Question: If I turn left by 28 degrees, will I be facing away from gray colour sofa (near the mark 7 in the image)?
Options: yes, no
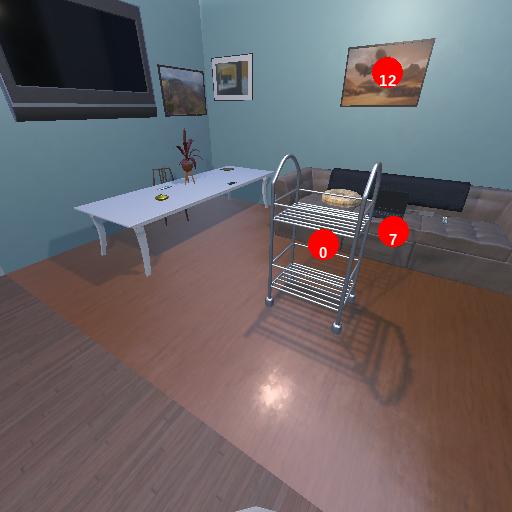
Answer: yes